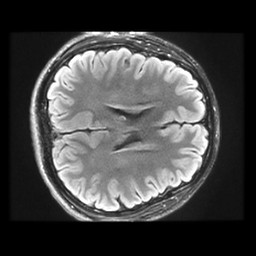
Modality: FLAIR
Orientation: axial
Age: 19
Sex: male
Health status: healthy
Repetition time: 12 s
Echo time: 0.09782 s